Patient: sex F, age 77
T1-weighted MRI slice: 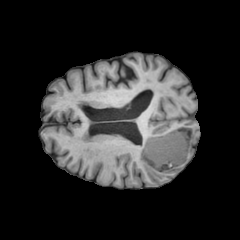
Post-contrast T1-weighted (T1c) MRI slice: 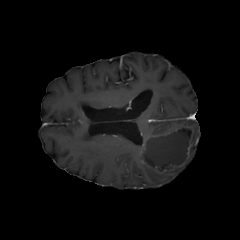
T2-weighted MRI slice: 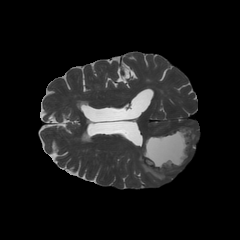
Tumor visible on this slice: yes
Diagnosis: Glioblastoma, IDH-wildtype
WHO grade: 4